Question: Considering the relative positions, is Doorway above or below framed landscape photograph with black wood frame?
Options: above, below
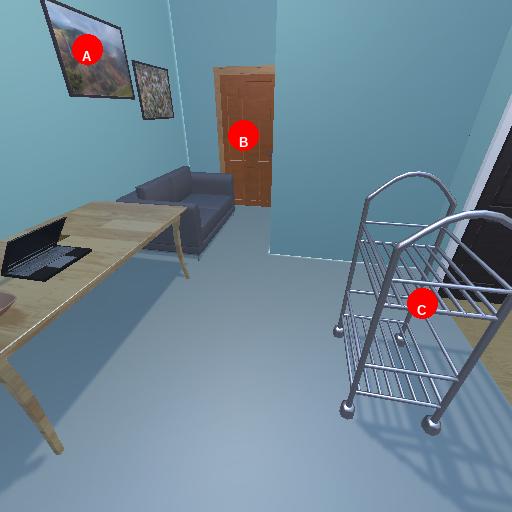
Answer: above